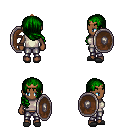
a pixel art fantasy rpg character, female body template, human, dark skin, white sleeveless shirt, metal pants, green right-swept hairstyle, bronze tiara, gray slippers, shield, four views (front, back, left, right), 2x2 character sprite sheet, small pixel art, hard edges, no anti-aliasing